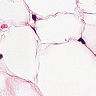
Metastatic tissue present: no